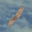
Label: 1